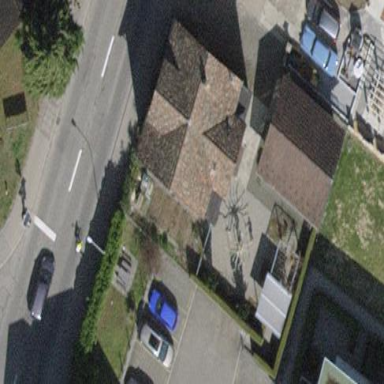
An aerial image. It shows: Detached building.